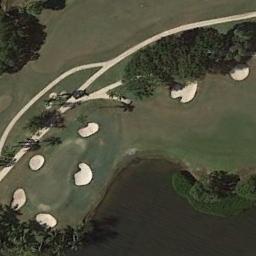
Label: golf_course